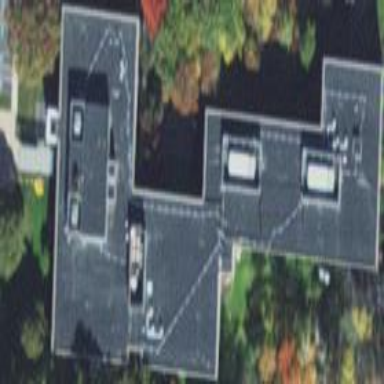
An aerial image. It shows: Office building.